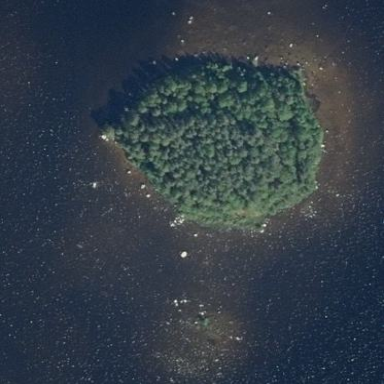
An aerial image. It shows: Islet covered with woodland.